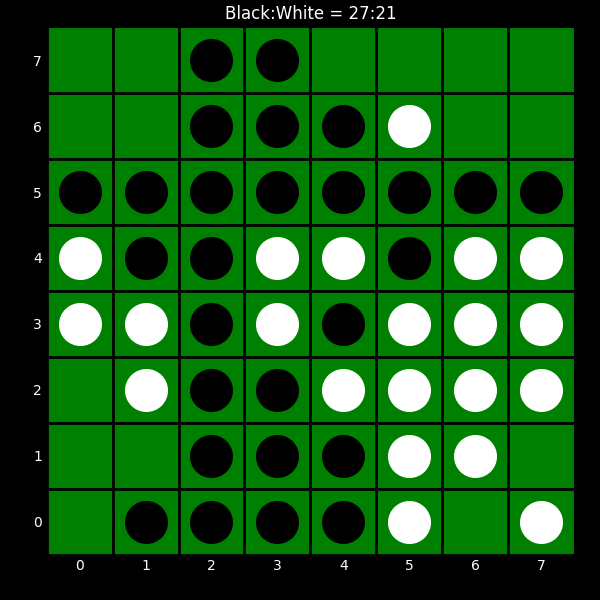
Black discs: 27
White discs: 21